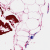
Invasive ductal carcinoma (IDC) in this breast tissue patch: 0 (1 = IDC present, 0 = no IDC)